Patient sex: M
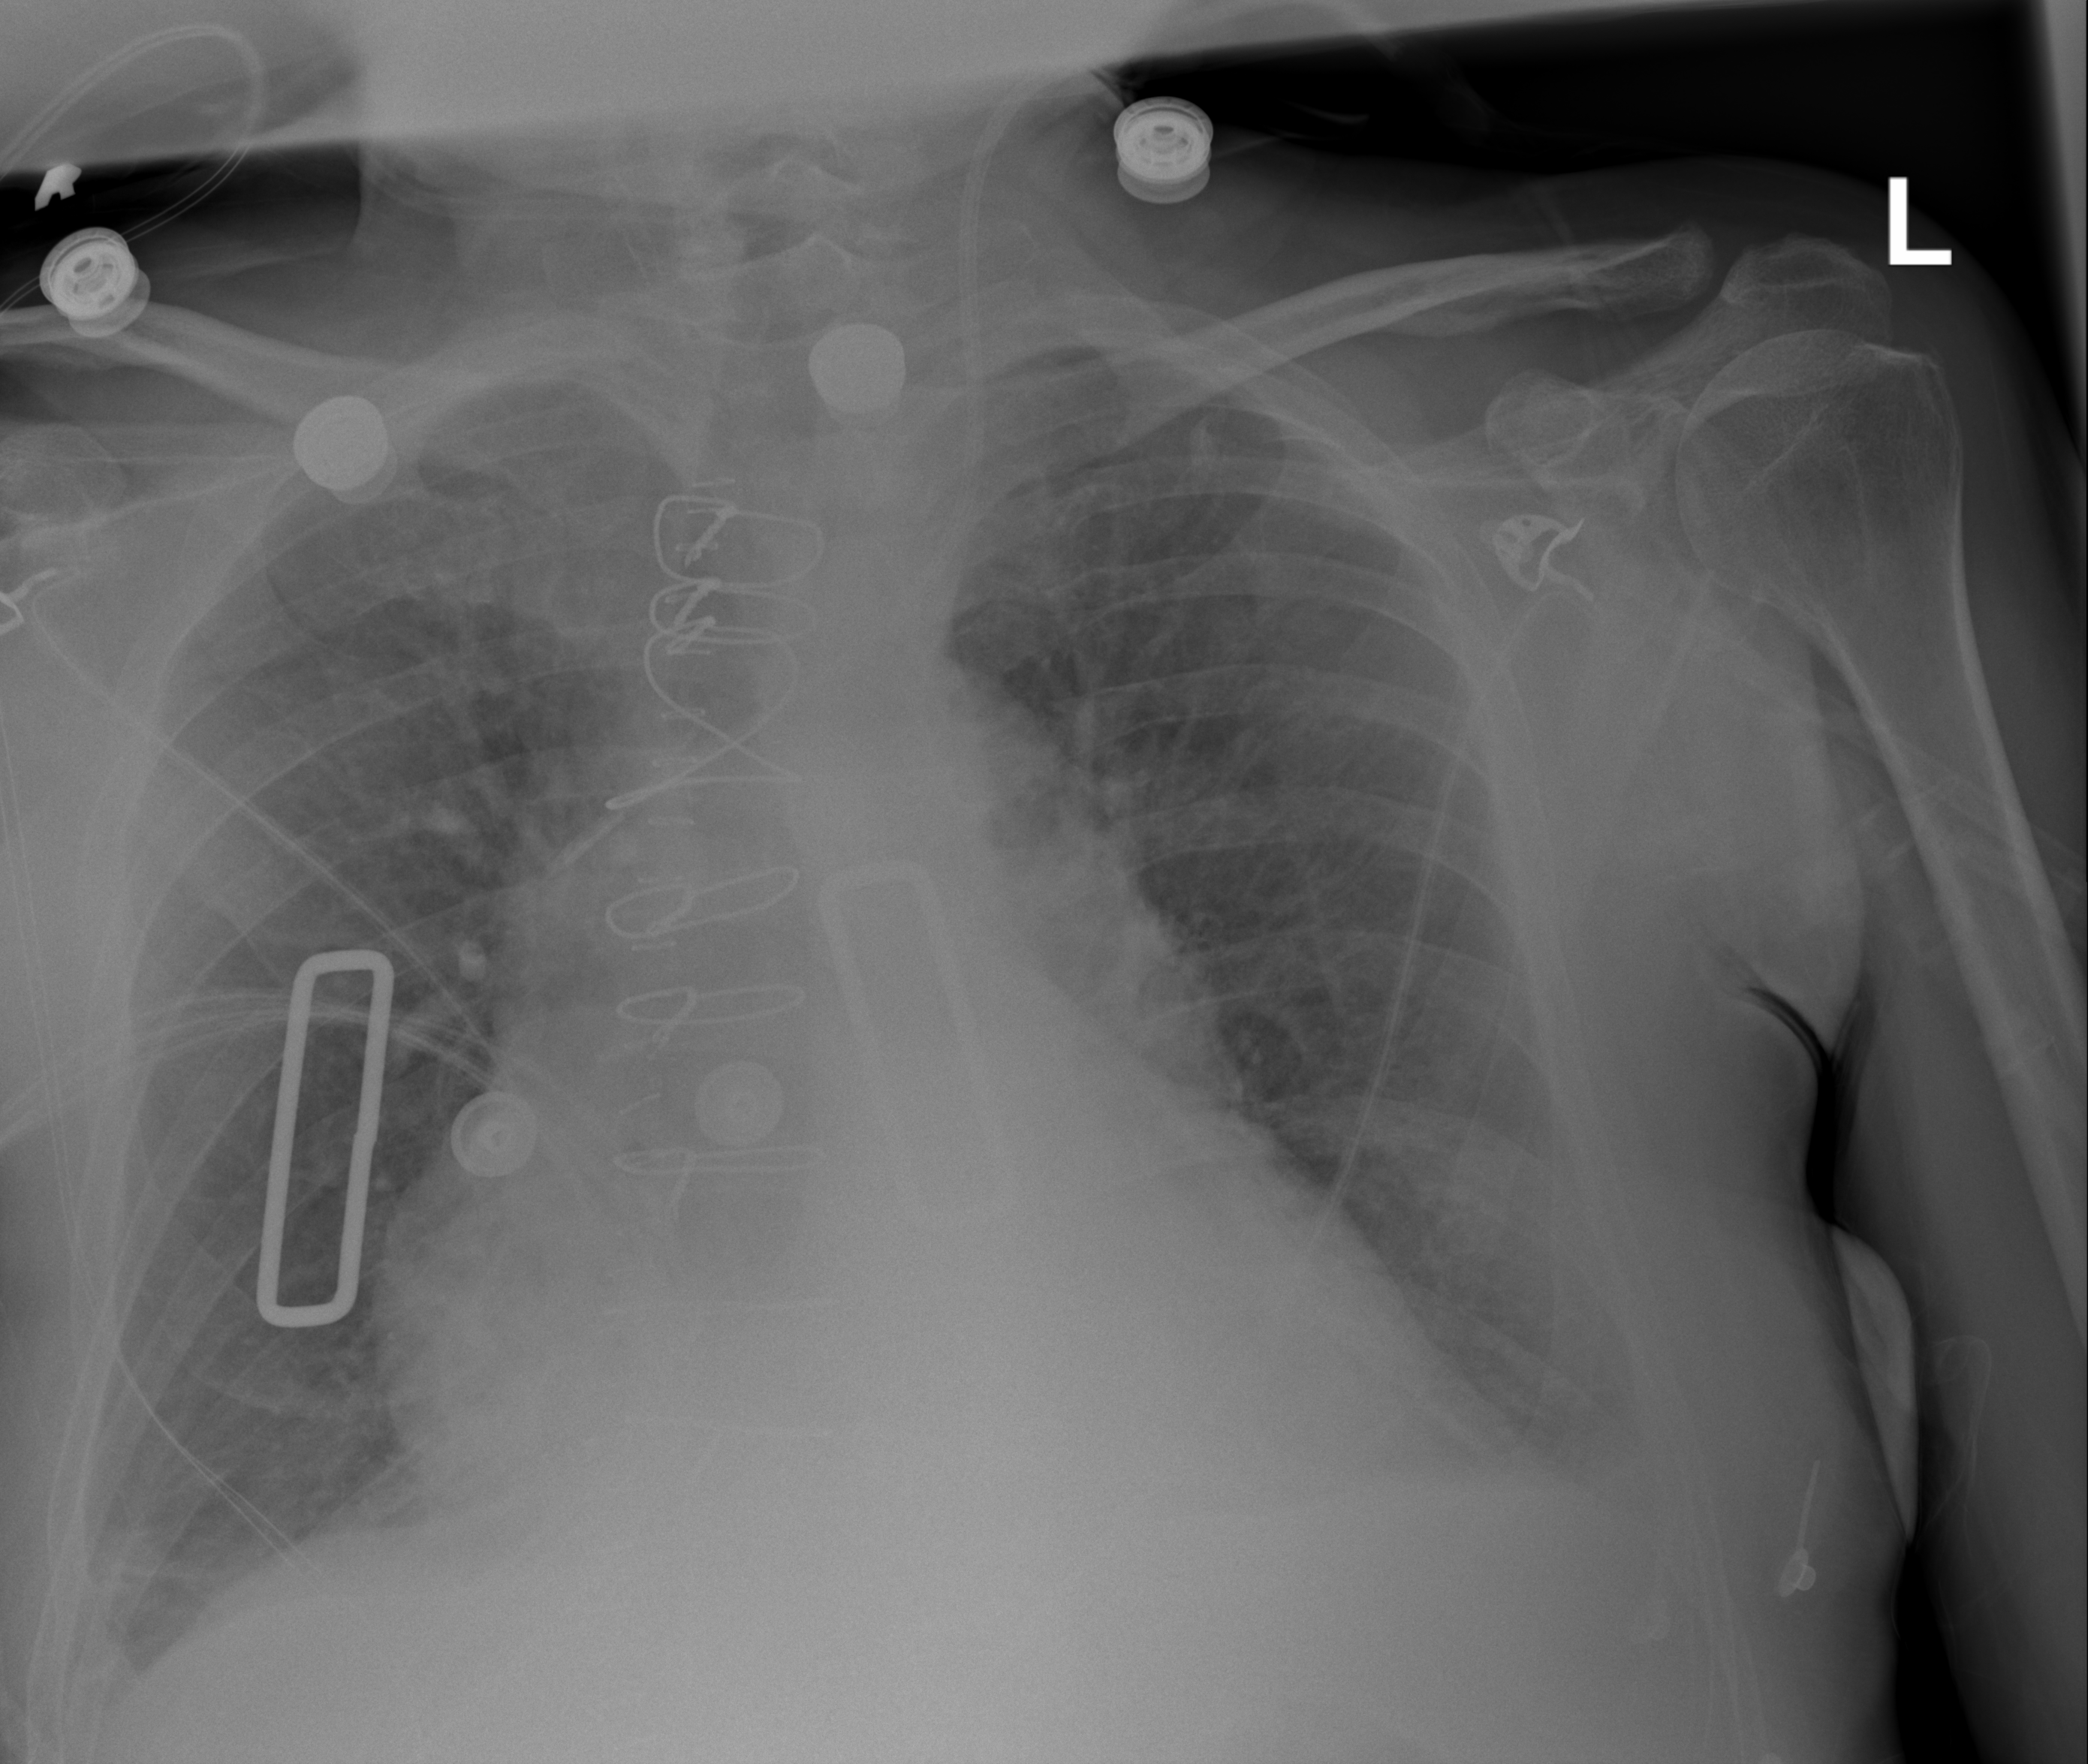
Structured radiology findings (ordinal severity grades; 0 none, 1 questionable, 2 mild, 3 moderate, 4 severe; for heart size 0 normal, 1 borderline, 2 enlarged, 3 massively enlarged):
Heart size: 2
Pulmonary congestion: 2
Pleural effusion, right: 0
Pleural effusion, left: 2
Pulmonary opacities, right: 0
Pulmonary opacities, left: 0
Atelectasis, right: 2
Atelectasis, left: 0